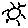
Label: sun